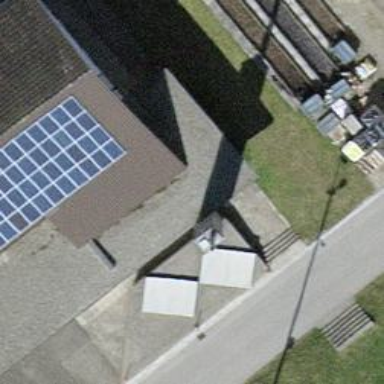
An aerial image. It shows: White building with flat roof. The roof is gray.